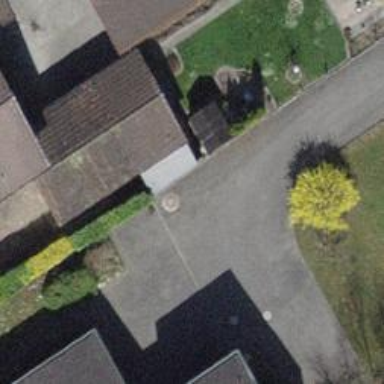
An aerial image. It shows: Residential road with asphalt surface.